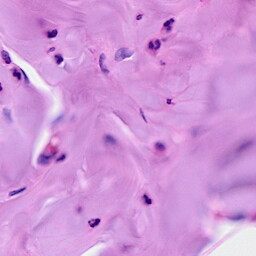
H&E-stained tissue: Breast